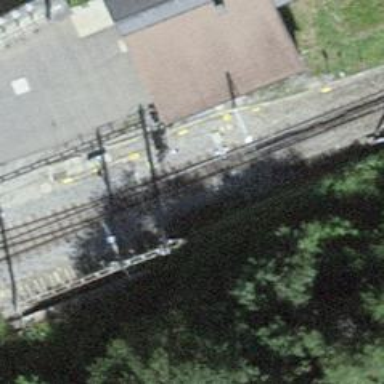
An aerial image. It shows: Railway switch.